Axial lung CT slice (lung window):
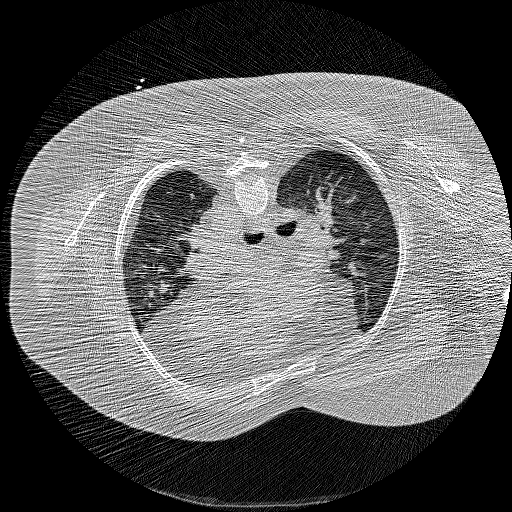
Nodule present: no